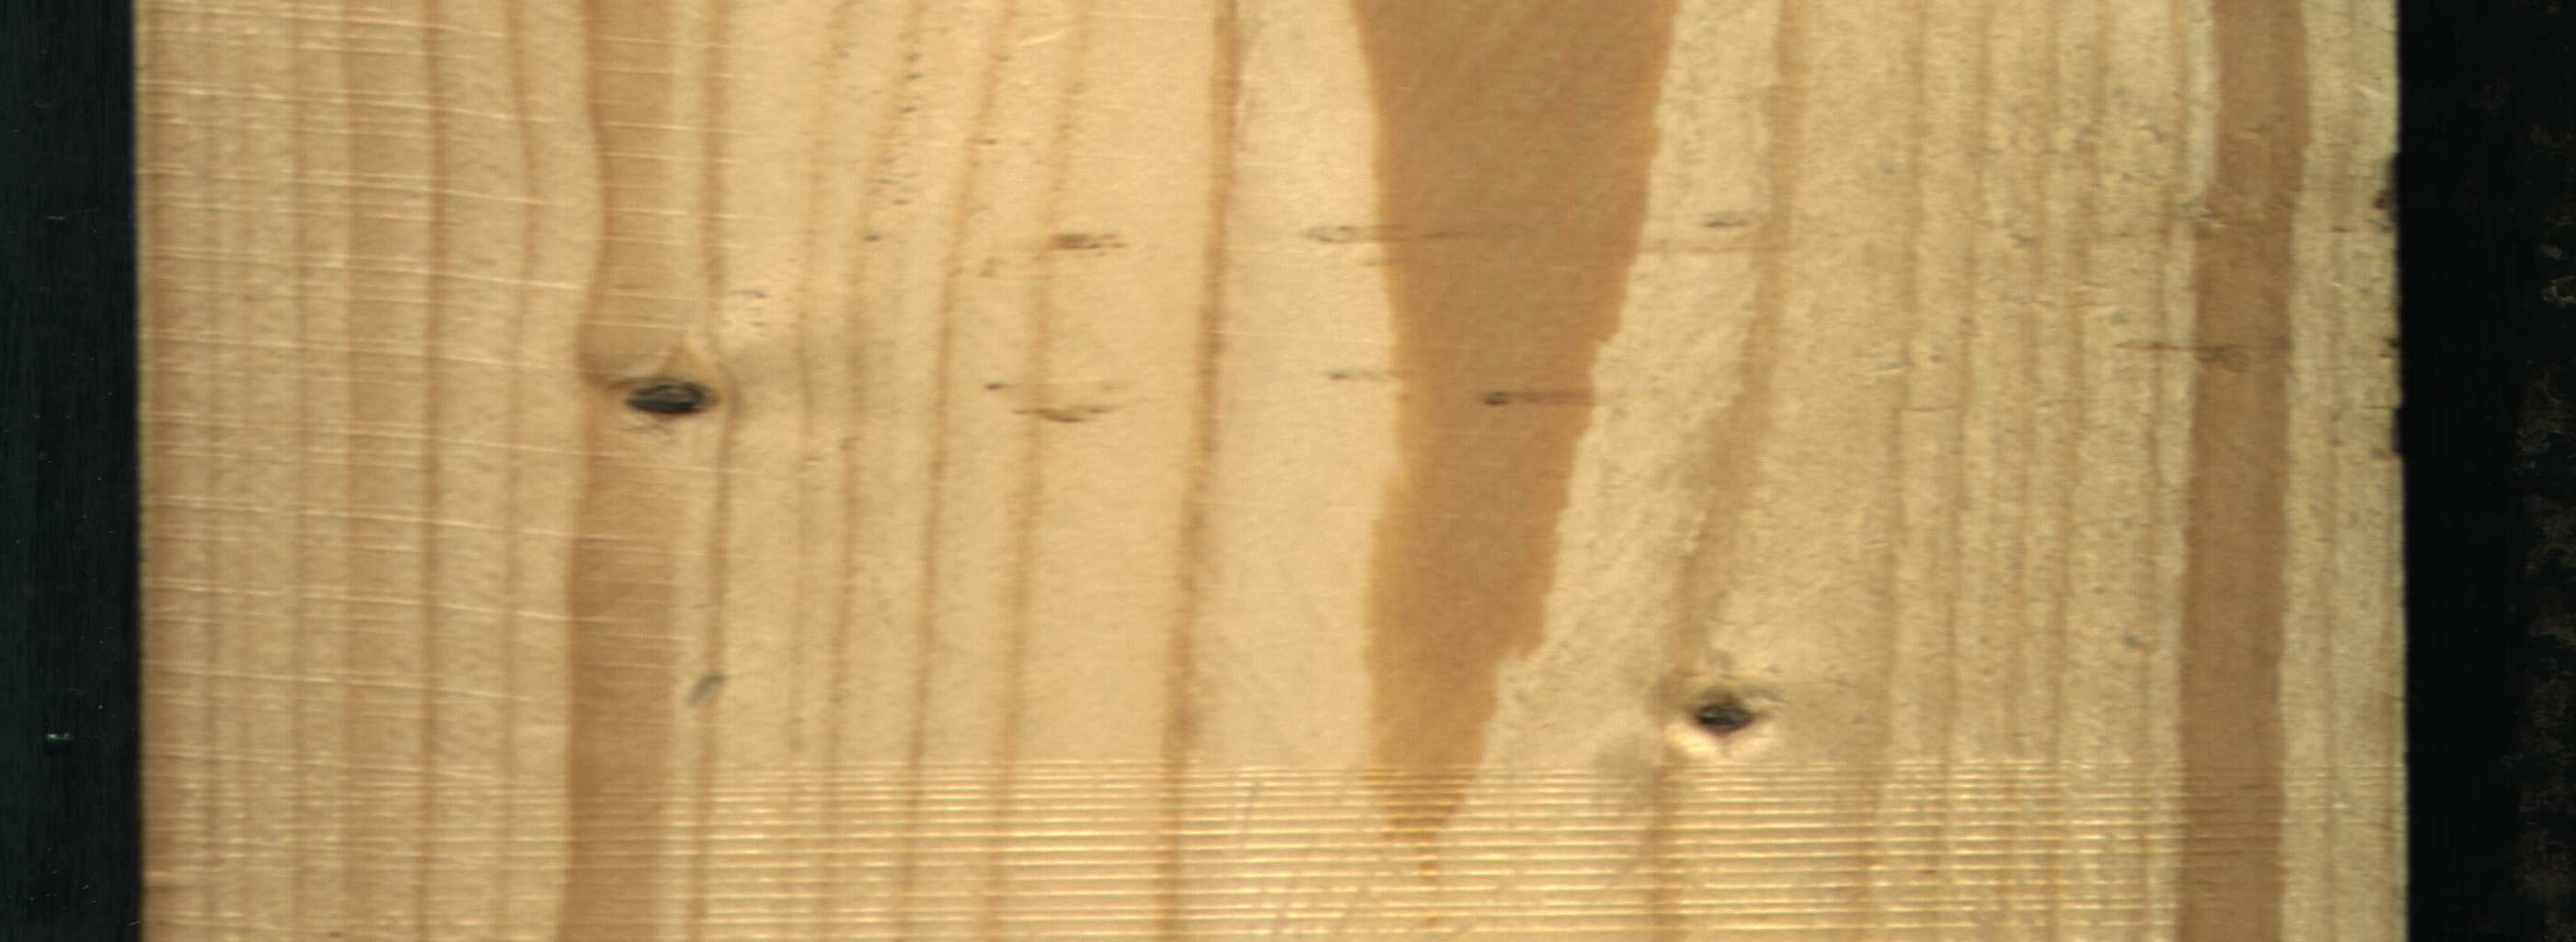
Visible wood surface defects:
Quartzity
Dead_Knot
Dead_Knot